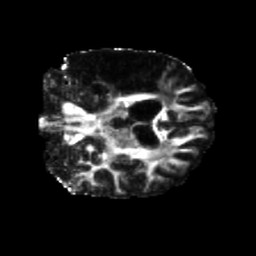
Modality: FA
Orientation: coronal
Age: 51
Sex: male
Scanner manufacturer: siemens
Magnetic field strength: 3 T
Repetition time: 5.25 s
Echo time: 0.08 s